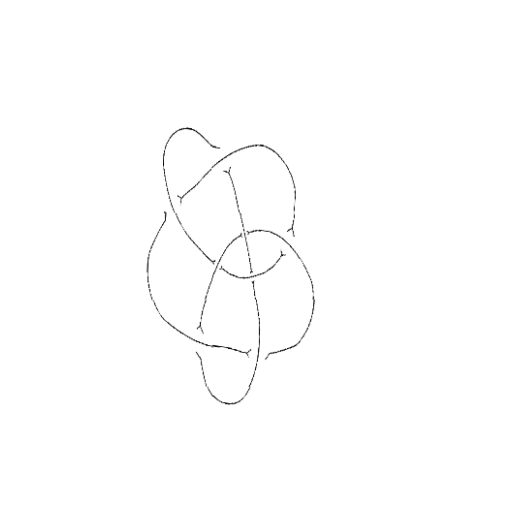
Crossing number: 8